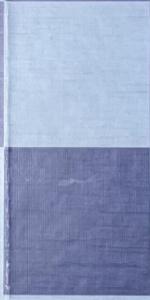
Label: Empty